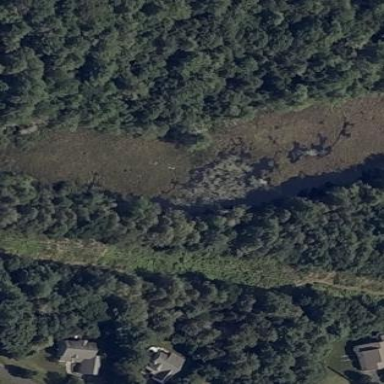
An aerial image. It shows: Swampy wetland area.